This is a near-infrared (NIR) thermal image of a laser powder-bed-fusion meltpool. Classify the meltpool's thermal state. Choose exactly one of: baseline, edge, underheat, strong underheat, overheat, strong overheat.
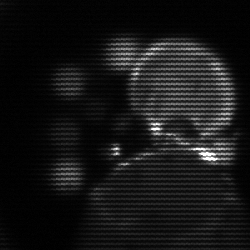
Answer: edge